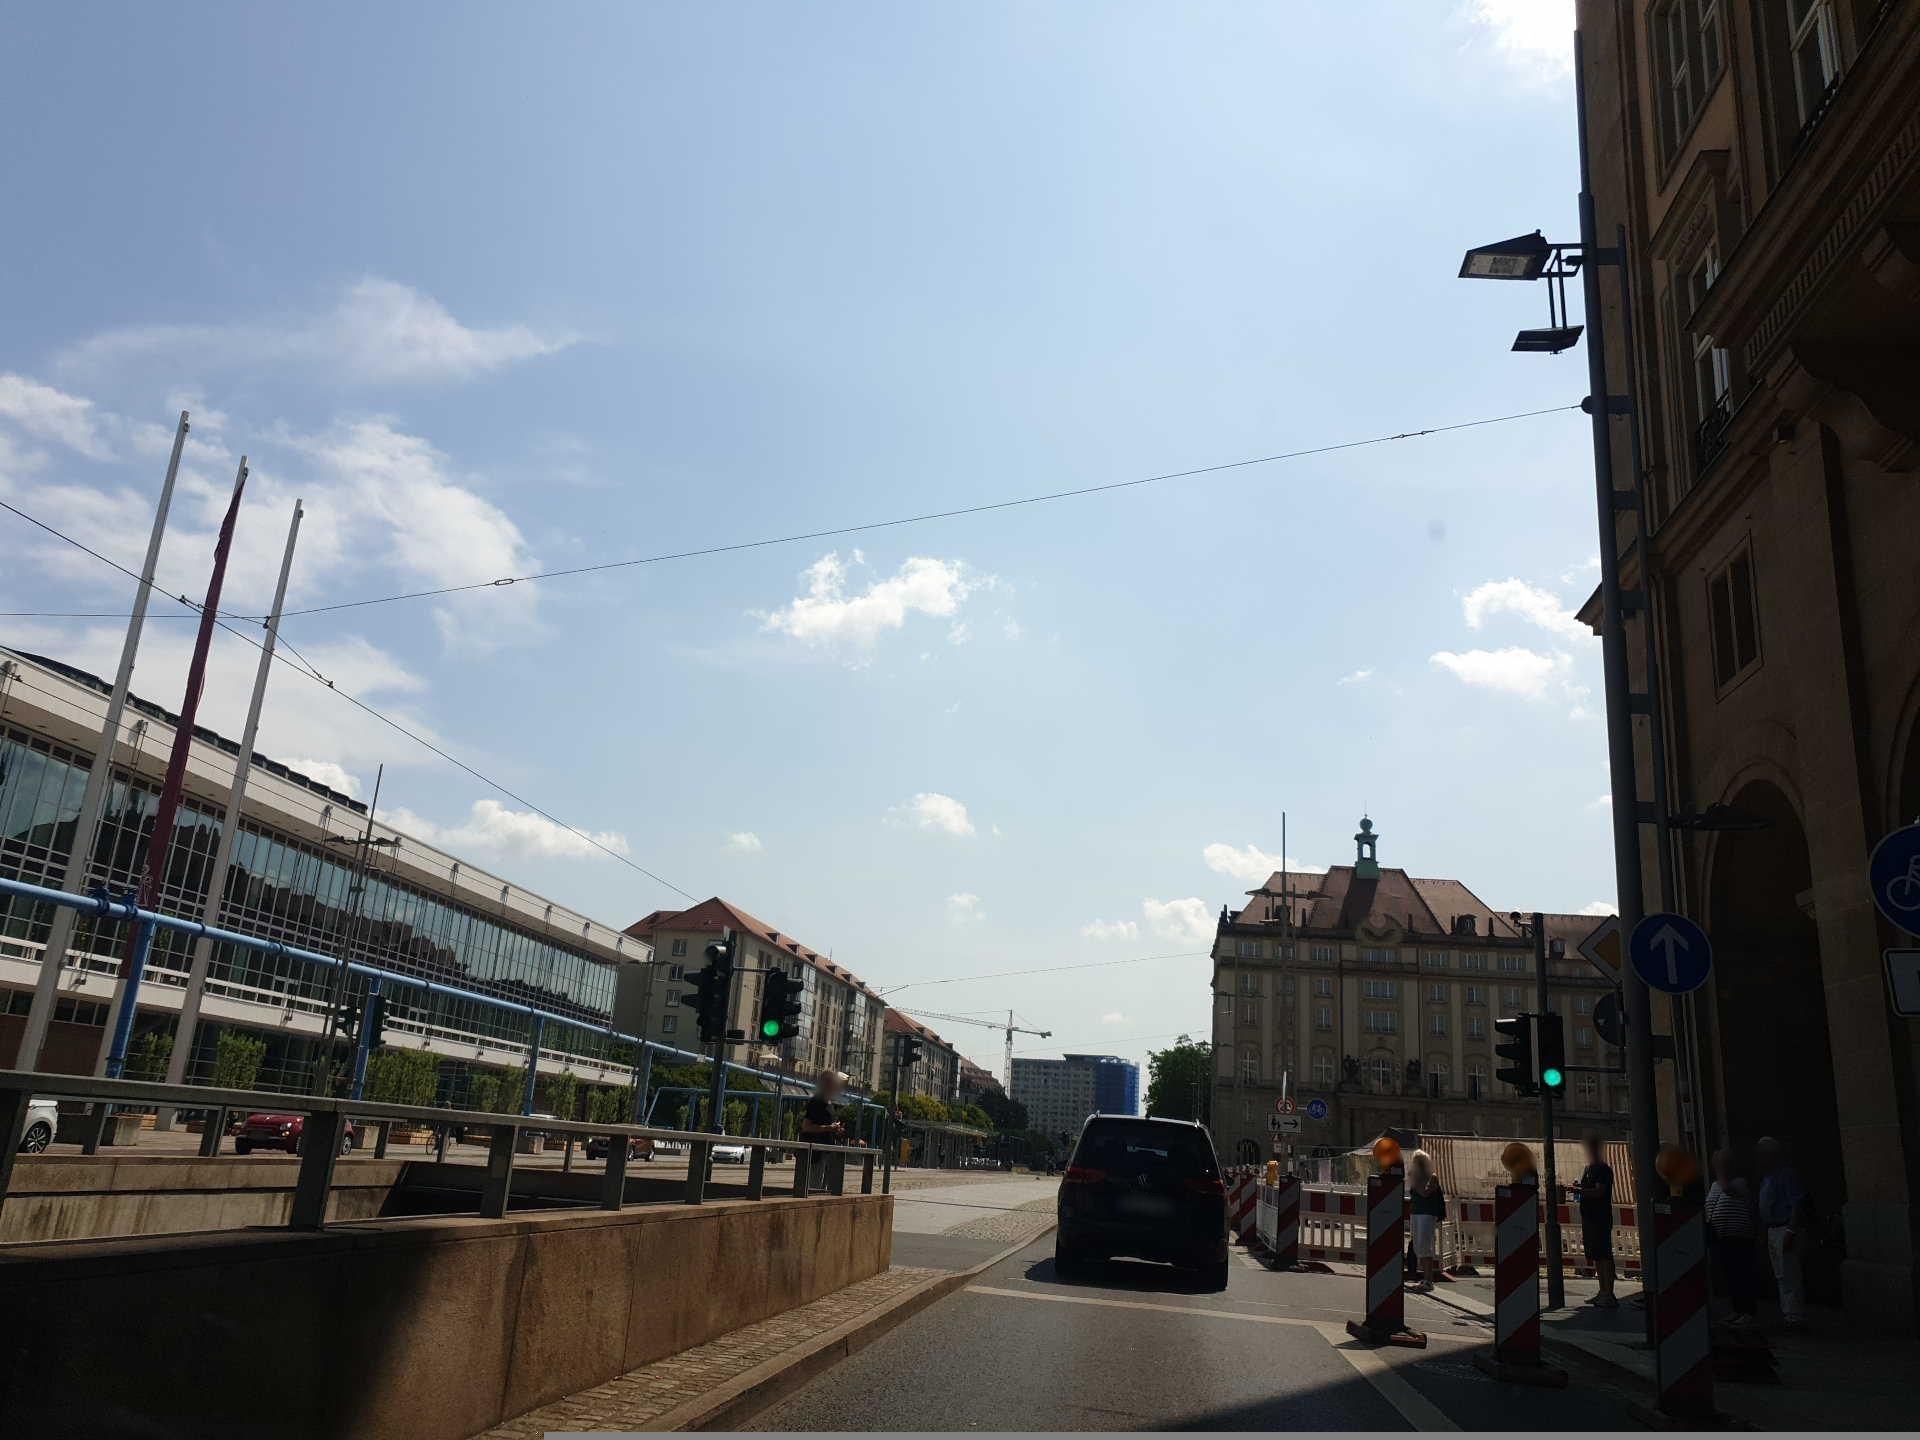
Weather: clear
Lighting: day
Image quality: good
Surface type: driving surface
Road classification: service
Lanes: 1
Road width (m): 3.25
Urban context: urban centre
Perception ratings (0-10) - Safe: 4.87, Lively: 7.94, Beautiful: 4.9, Boring: 5.48, Depressing: 4.96, Wealthy: 5.45